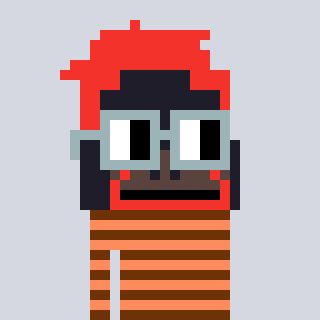
a pixel art character with square dark gray glasses, a orangutan-shaped head and a peachy-colored body on a cool background